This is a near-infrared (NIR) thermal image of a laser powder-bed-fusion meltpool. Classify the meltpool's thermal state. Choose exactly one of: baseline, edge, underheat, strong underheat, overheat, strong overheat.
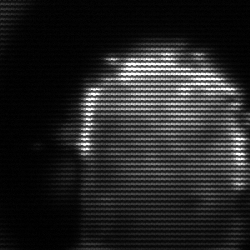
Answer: baseline